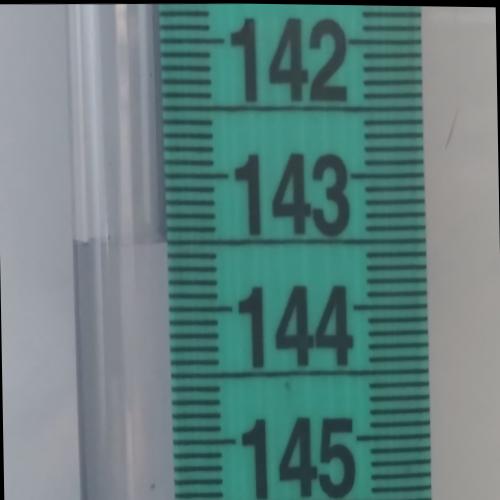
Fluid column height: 143.5 cm